Question: i have a table as following, i want to use vlookup but it does not work.

the format cell of column b and c is text. i wany to find the text in column B from column C.
my formula is:
'''
=VLOOKUP(F5,B:C,1,FALSE)
f5=mrkz bhdsht dnshgh thrn
'''
but it returns: #n/a
when i want to find column C from column B, it works well.
please help me. what should i do? is there any mismatch with arabic?
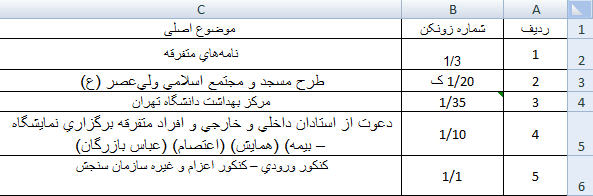
Answer: 'K_B''s explanation of why your formula doesn't work is correct, you can't use 'VLookup' to search column 'C' and return from column 'B'
You can use 'INDEX' and 'MATCH' instead, like this
'''
=INDEX(B:B,MATCH(F5,C:C,0))
'''